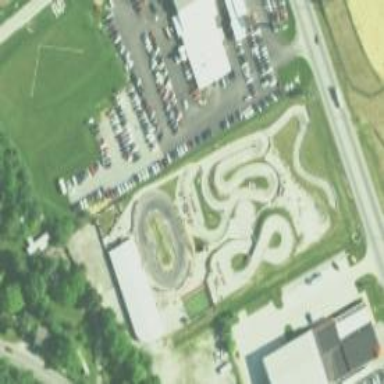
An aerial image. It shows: Karting raceway for sports enthusiasts.